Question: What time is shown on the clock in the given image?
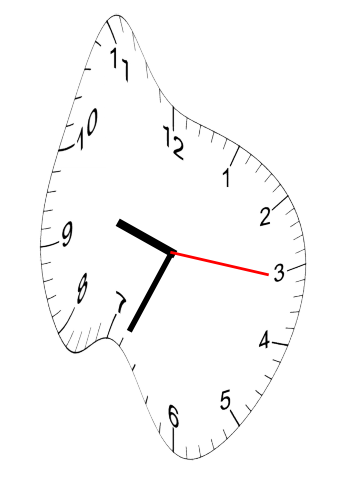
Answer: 09:34:16